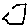
Label: hexagon